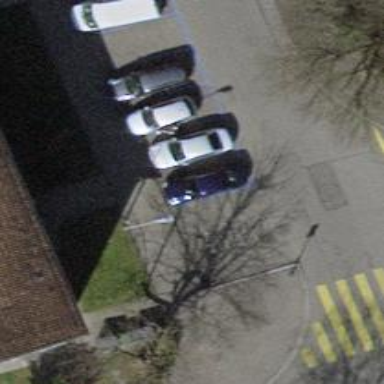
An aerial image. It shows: Bicycle parking area.